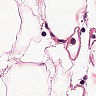
Metastatic tissue present: no